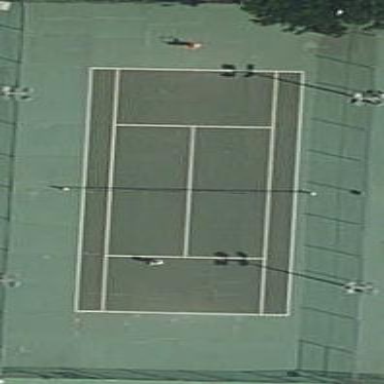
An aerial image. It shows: Asphalt tennis court on pitch.